Question: I have an image of tomato seeds, The number of seeds in the image are . I am trying to count those seeds using 'OpenCV'. The image has some noise which is causing wrong counts.

is to count the centers of the circles. The general idea is to threshold and then flood fill from a background pixel to fill in the background (flood fill works like the paint bucket tool in photo editing apps), that way you only see the centers.
Here is my code:
'''
img = cv2.imread('tomato.jpg', 0)
dst = cv2.fastNlMeansDenoisingColored(img,None,10,10,7,21)
img = cv2.cvtColor(dst, cv2.COLOR_BGR2GRAY)
seed_pt = (25, 25)
fill_color = 0
mask = np.zeros_like(img)
kernel = cv2.getStructuringElement(cv2.MORPH_RECT, (3, 3))
for th in range(60, 120):
prev_mask = mask.copy()
mask = cv2.threshold(img, th, 255, cv2.THRESH_BINARY)[1]
mask = cv2.floodFill(mask, None, seed_pt, fill_color)[1]
mask = cv2.bitwise_or(mask, prev_mask)
mask = cv2.morphologyEx(mask, cv2.MORPH_OPEN, kernel)
n_centers = cv2.connectedComponents(mask)[0] - 1
print('There are %d cells in the image.'%n_centers)
'''
The output is:
> There are 34 cells in the image.
the original count is .
How can I fix this?
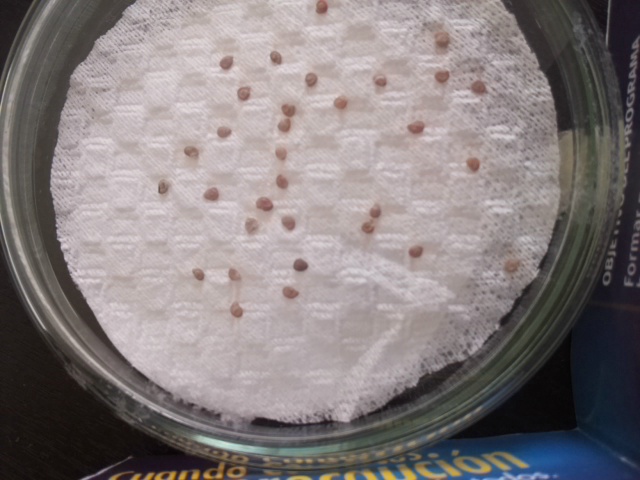
Answer: My solution is to combine RGB mask, with HSV mask using 'inRange', there still some points to be improved, but the concept is to do masking in more than one color-space:
> output: There are 32 cells in the image.
<URL>
'''
import cv2
import numpy as np
import matplotlib.pyplot as plt
def HSV_mask(img, hsv_range):
"""
Function: check_HSV, to get the ratio of the marked pixels of specific color in the frame,
using HSV space.
---
Parameters:
@param: img, ndarray, image frame of shape [height, width, 3(BGR)].
@param: hsv_range, tuple of 6, defines the hsv ranges low high for Hue, Saturation, and Value.
---
@return: mask, ndarray, the masked image for the given color.
"""
hsv_img = cv2.cvtColor(img,cv2.COLOR_BGR2HSV)
mask=cv2.inRange(hsv_img,hsv_range[0::2],hsv_range[1::2])
return mask
img = cv2.imread('001.jpg')
# RGB Mask
rgb_mask = img.copy()
rgb_mask[rgb_mask[...,0]>140]=(0, 0, 0)
rgb_mask[rgb_mask[...,1]>140]=(0, 0, 0)
rgb_mask[rgb_mask[...,2]<70]=(0, 0, 0)
rgb_mask[np.sum(rgb_mask, axis=2)>0]=(1, 1, 1)
masked = img*rgb_mask
# HSV Mask
H1 = (1, 8)
H2 = (175, 180)
S = (40, 255)
V = (100, 150)
myRange1 = (H1 + S + V)
myRange2 = (H2 + S + V)
hsv_mask1 = HSV_mask(masked, myRange1)
hsv_mask2 = HSV_mask(masked, myRange2)
hsv_mask = hsv_mask1#cv2.bitwise_or(hsv_mask1, hsv_mask2)
# Morphology
k = 7
# Get the structuring element:
maxKernel = cv2.getStructuringElement(cv2.MORPH_ELLIPSE, ksize=(k, k))
# Perform closing:
mask = cv2.morphologyEx(hsv_mask, cv2.MORPH_CLOSE, maxKernel, None, None, 1, cv2.BORDER_CONSTANT)
# Median Filter
filteredMask = cv2.medianBlur(mask,5)
plt.figure(num='Tomato Seeds')
plt.subplot(221)
plt.imshow(img[...,[2, 1, 0]])
plt.title('Original')
plt.subplot(222)
plt.imshow(masked[...,[2,1,0]])
plt.title('rgb masked')
plt.subplot(223)
plt.imshow(hsv_mask)
plt.title('HSV mask')
plt.subplot(224)
plt.imshow(filteredMask)
plt.title('Median Filter')
plt.show()
n_centers = cv2.connectedComponents(filteredMask)[0] - 1
print('There are %d cells in the image.'%n_centers)
'''